Question: I have a problem with 'Linq', I have a table called 'FavoriteMessage' but whenever I try to query this I get the error,
> The name does not exist in the current context
I can see the table listed so I am not sure what is going on, here is a screenshot

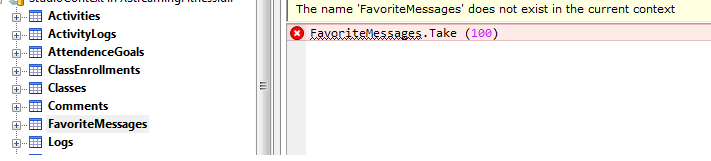
Answer: '''
public class WforceContext : IdentityDbContext<ApplicationUser>{}
'''
You need to add DbSet here if it's not done by other means. For your example:
'''
public DbSet<FavoriteMessage> FavoriteMessages{ get; set; }
'''
FavoriteMessage is the MODEL of your table and FavoriteMessages is the name of it in your context.
If you lack the model, you 1st need to make model, there is plenty of info on how to do that since it's really essential to learn how to do so :)